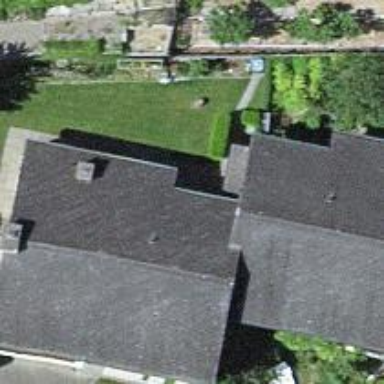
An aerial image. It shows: Terrace building.